Interaction volume radius: 5 \u00c5
Interaction volume height: 10 \u00c5
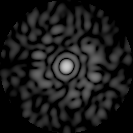
Disorder parameter: 0.8329